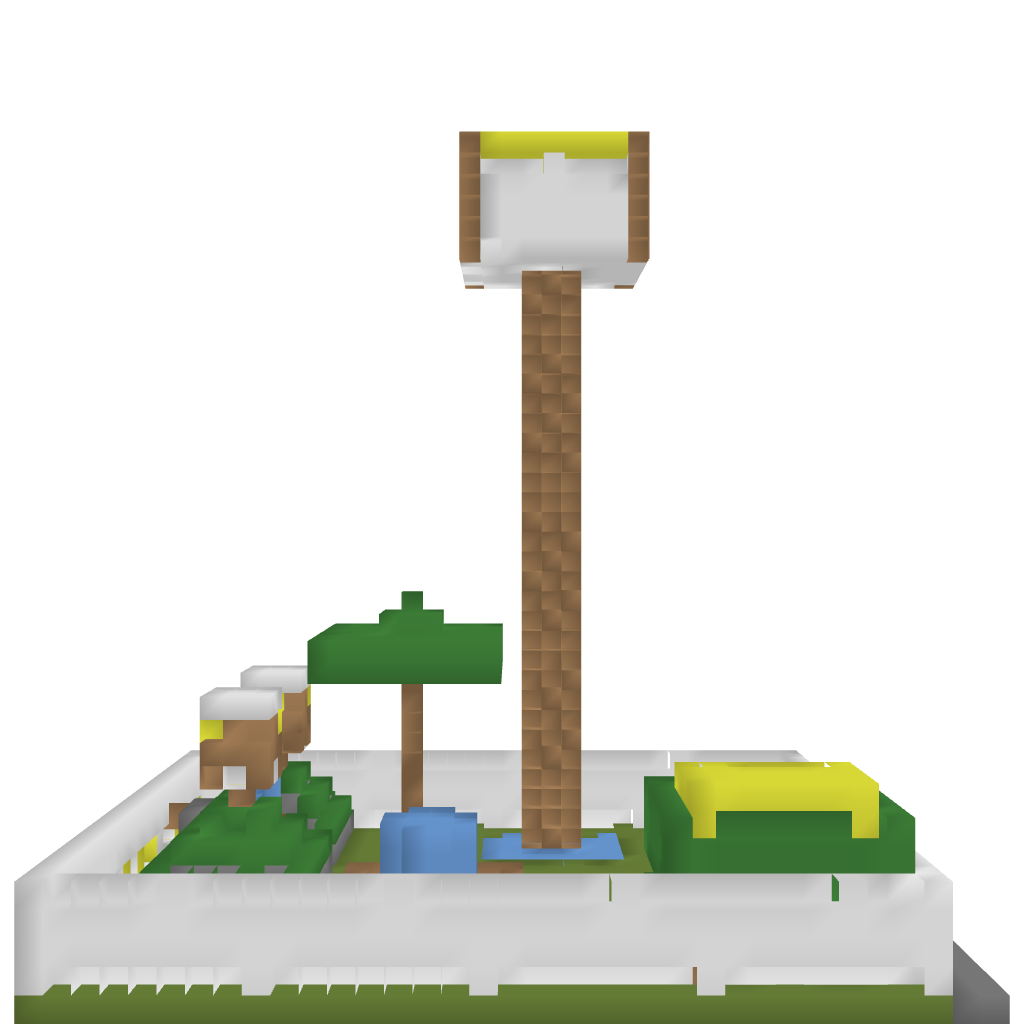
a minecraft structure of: Dream's Garden good quality